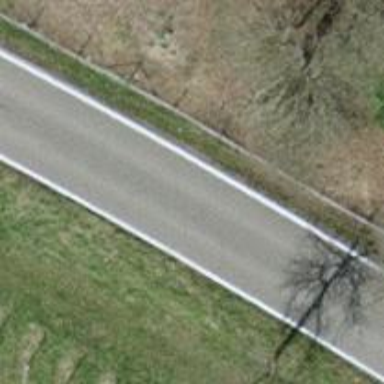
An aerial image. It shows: Steep tertiary road.